Field crop: maize
Growth stage: 2
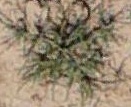
Species: salsola